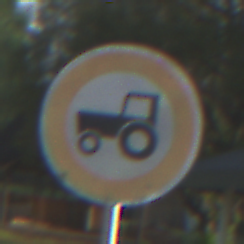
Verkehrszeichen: VerbotKraftfahrzeugeZuegeNichtSchneller25
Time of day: SunriseSunset
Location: Outdoor (Suburban)
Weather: PartlyCloudy
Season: NotSpecified
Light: Natural